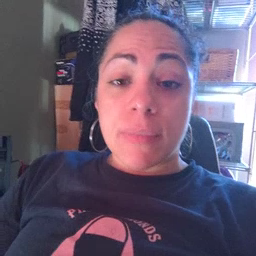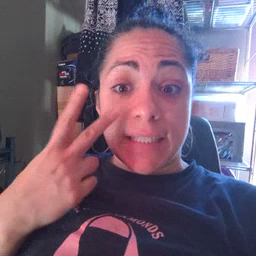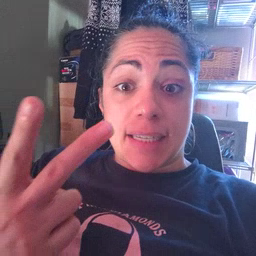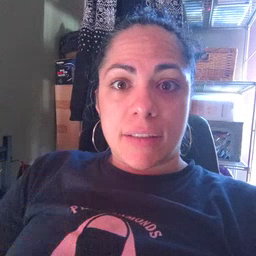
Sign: see